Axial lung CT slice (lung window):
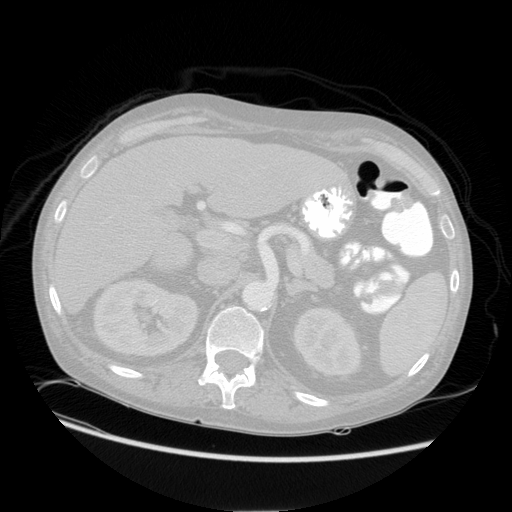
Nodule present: no